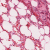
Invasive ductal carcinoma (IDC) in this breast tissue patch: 0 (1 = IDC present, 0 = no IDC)